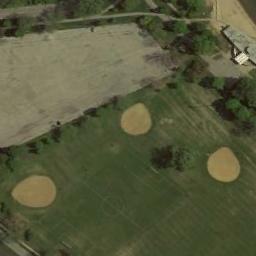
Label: baseball_diamond